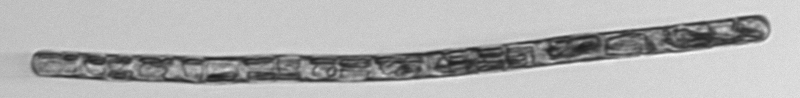
Label: Trichodesmium